Question: I am trying to create a page layout something like this.

This is my HMTL structure -
'''
<div id="content-three-cols">
<div class="leftcol">
</div>
<div class="cols-content">
<div class="banner">
</div>
<div class="two-cols">
<div class="rightcol">
</div>
<div class="middlecol">
</div>
</div>
</div>
</div>
'''
This is my CSS code so far -
'''
.leftcol {
display: inline;
float: left;
min-height: 500px;
width: 180px;
background: #34ab2b;
}
.banner {
background: #ffe400;
border-bottom: 1px solid #DDDDDD;
float: left;
width: 750px;
height: 150px;
}
.middlecol {
width: 600px;
min-height: 600px;
background: #2b73ab;
}
.rightcol {
width: 150px;
min-height: 500px;
background: #b2540f;
float: right;
}
'''
Adding this styles I couldn't get my expecting output. Instead my desire result this code create a mess layout for me. Can anybody tell my how can I figure this out.
This is <URL>
Thank you.
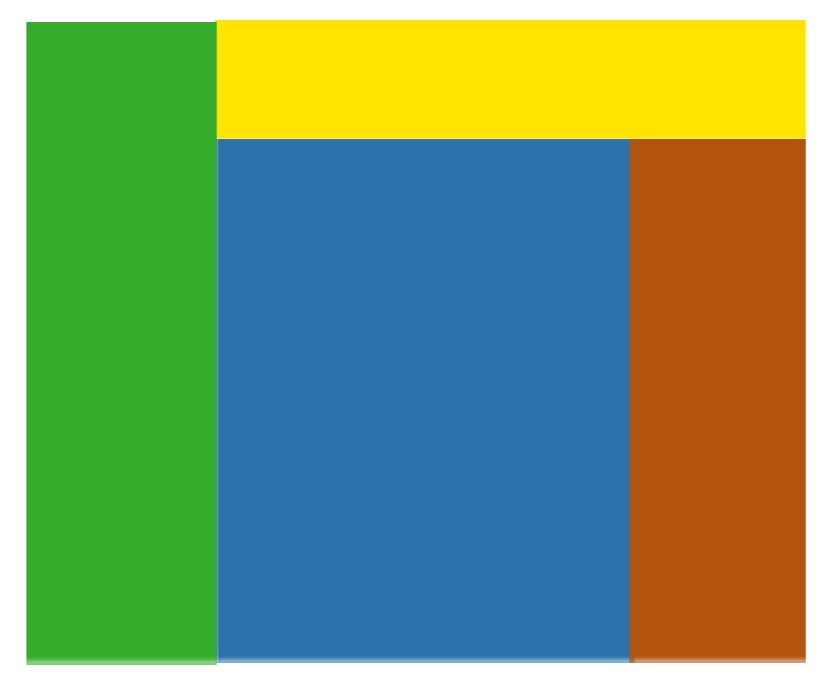
Answer: Quite simple really, here is a quick demo i made, i will explain everything in a second.
# Demo
'''
<div class="left"></div>
<div class="head"></div>
<div class="center"></div>
<div class="right"></div>
'''
'''
body, html{
height:100%;
}
.left, .right, .head, .center{
float:left; // Float all the containers to the left so have a 'inline' effect
}
.left{
height:100%;
width:25%; // Full width minus right and center width
background:orange;
}
.head{
background:red;
height:10%; // Height of header
width:75%; // Full width minus left sidebar
}
.center{
width:50%; // Full width minus both sidebar's width
background:skyblue;
height: 90%; // Full height minus header height
}
.right{
width:25%; // Full width minus center and left width
background:green;
height:90%; // Full height minus header height
}
'''
also note, you may need to have a <URL> handy seeing as a lot of elements are floating in thin air.
Happy coding :)
>
# Clearfix...
Well take a look at this fiddle, everything is working fine
> <URL>
Now if we add a float to the link like this
> <URL>
Then you can see the background is gone, because the '<div>' doesn't have any height any more because the link is floating in thin air.
So you use a clearfix to fix this, like in this fiddle
> <URL>
So any element that has a 'float' you might wan't to add the clearfix class to the container of that element like in the last fiddle example.